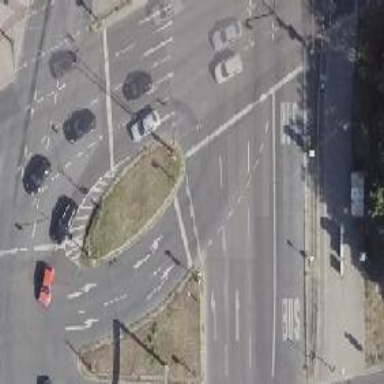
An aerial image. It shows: Road with traffic signals.